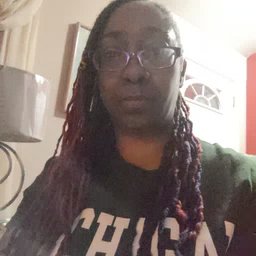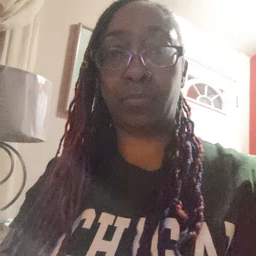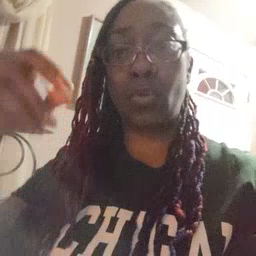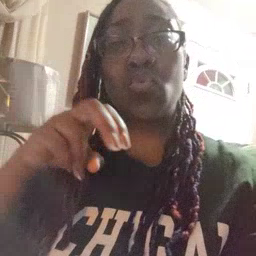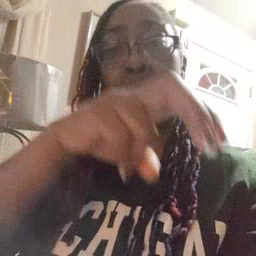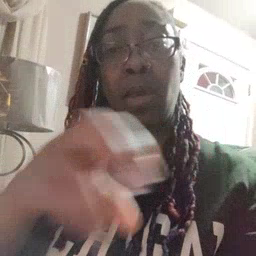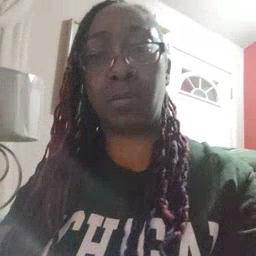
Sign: ride